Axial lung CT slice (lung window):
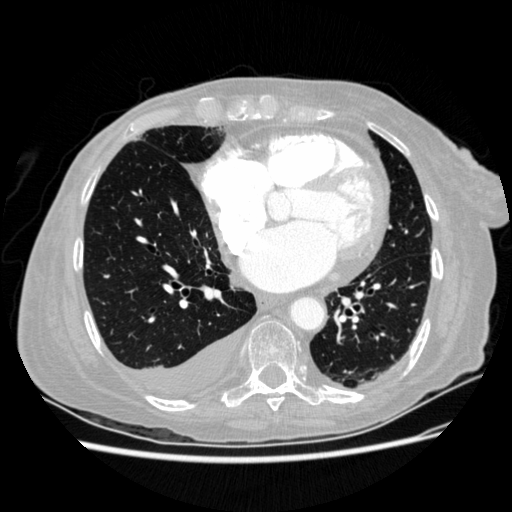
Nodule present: no